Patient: sex M, age 68
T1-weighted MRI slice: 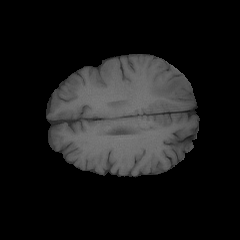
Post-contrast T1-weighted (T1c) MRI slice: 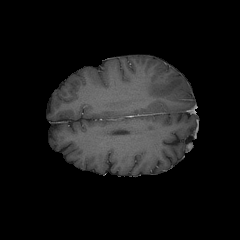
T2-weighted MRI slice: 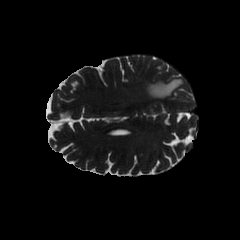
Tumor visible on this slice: yes
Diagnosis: Glioblastoma, IDH-wildtype
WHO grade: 4